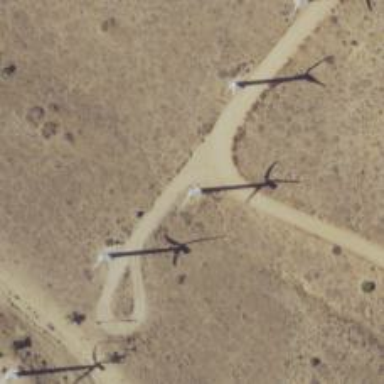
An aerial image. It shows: Wind power generator utilizing wind turbines.